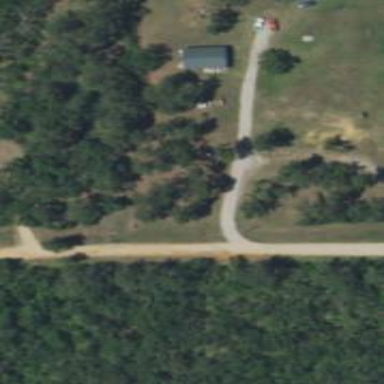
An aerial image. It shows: Driveway.